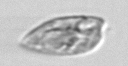
Label: Prorocentrum_dentatum